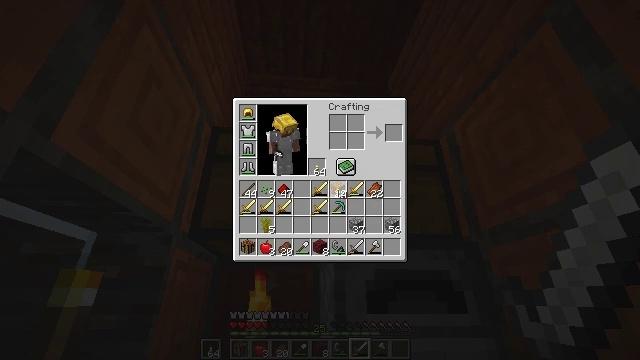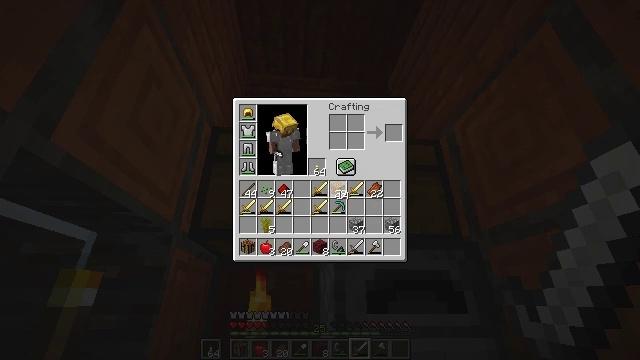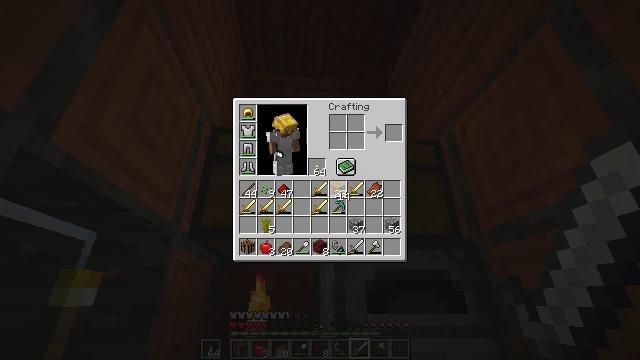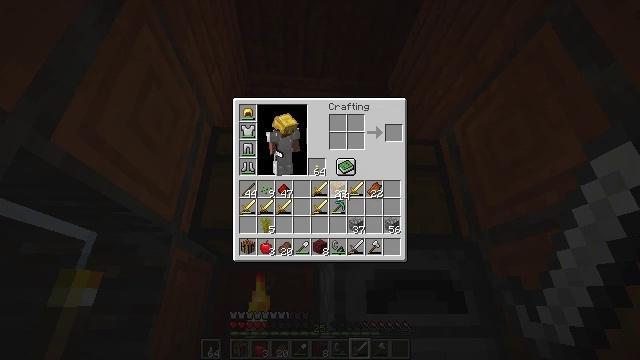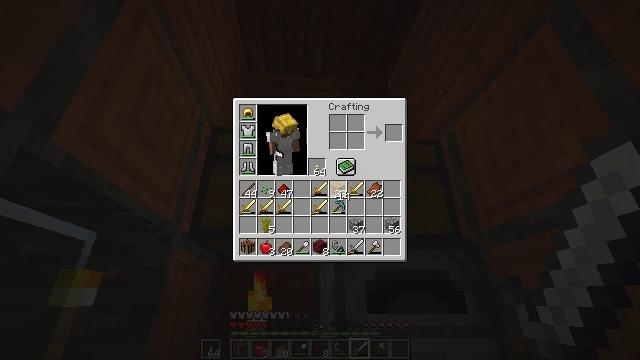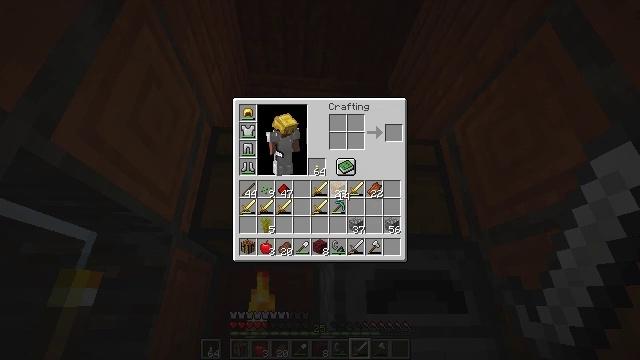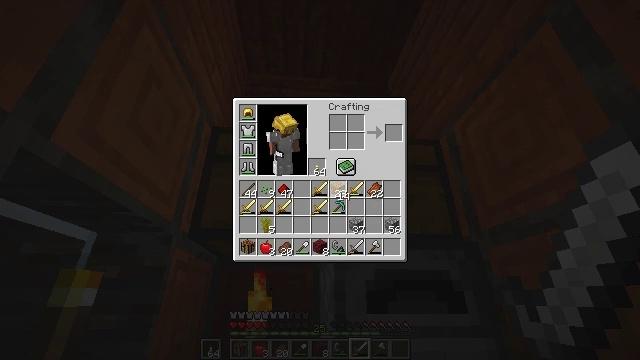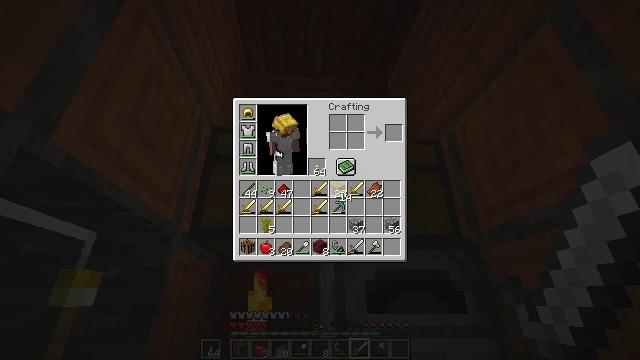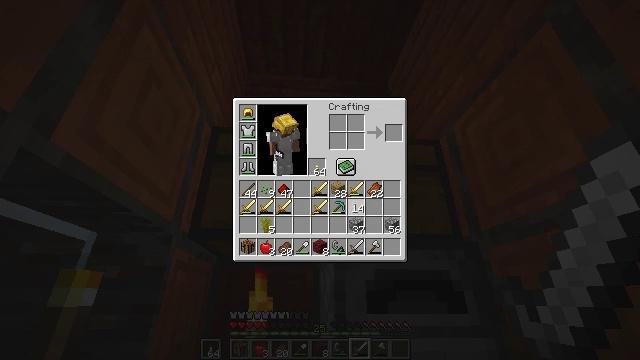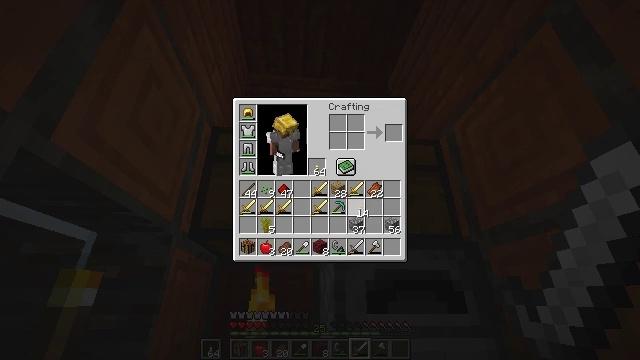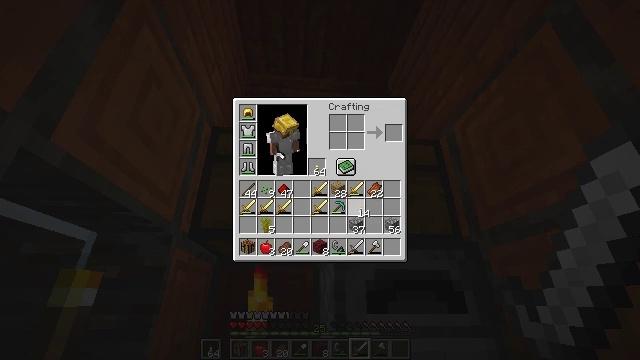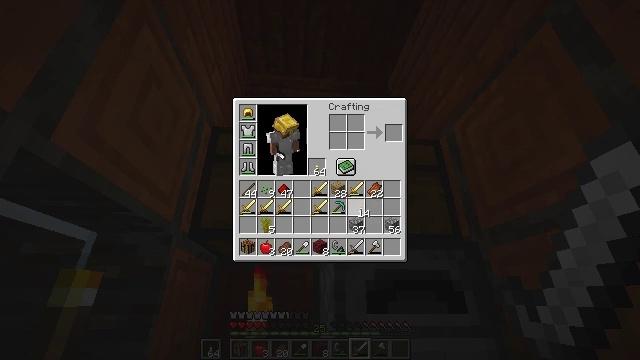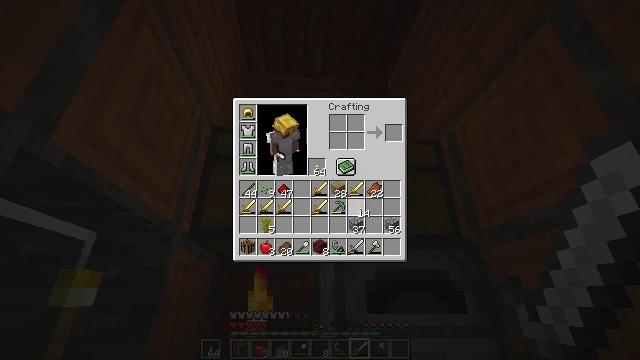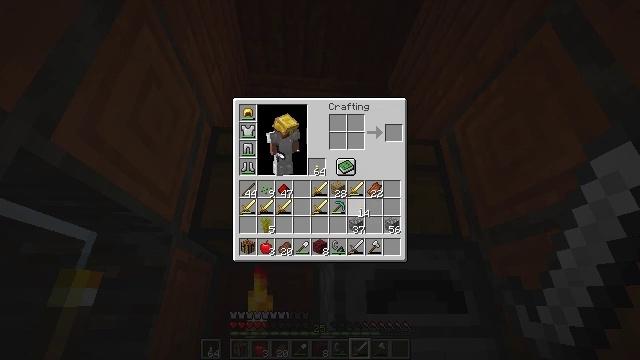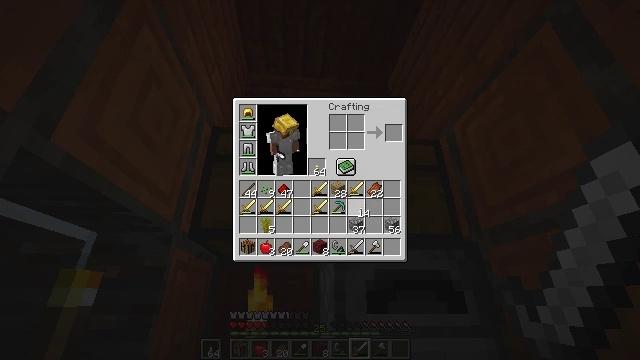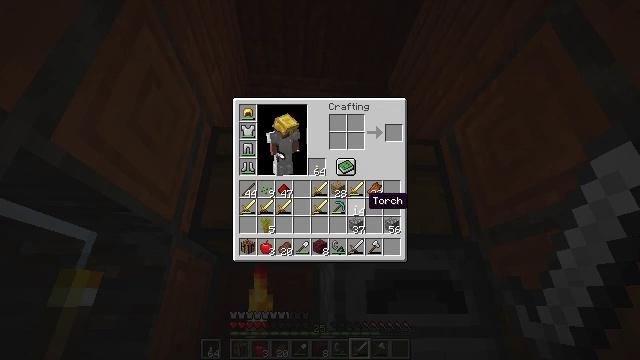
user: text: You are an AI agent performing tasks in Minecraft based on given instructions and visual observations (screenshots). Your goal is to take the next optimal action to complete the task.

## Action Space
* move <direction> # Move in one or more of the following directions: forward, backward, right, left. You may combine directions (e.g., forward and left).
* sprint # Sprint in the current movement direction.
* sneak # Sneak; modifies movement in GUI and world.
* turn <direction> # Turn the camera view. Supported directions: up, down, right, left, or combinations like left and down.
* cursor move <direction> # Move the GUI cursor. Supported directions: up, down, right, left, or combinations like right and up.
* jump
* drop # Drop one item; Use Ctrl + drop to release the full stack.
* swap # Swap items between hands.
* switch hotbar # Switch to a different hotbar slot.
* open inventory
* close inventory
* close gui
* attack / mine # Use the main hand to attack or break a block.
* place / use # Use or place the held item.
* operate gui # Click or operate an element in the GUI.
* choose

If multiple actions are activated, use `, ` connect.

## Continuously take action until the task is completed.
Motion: motion action
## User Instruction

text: Create a diamond sword using the crafting table.
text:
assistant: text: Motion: no_op
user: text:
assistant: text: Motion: no_op
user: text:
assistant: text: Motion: no_op
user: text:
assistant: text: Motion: no_op
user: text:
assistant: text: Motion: no_op
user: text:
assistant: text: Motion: no_op
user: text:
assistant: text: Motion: no_op
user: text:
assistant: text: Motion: cursor move right and down
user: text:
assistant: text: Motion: no_op
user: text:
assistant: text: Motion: no_op
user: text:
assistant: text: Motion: no_op
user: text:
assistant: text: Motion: operate gui
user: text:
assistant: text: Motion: operate gui
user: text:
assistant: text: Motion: operate gui
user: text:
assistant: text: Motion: no_op
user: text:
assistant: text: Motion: no_op
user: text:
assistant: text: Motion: no_op
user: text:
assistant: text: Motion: no_op
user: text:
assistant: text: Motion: no_op
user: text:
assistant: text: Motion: no_op
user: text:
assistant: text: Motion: no_op
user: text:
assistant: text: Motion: no_op
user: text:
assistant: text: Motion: no_op
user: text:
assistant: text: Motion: no_op
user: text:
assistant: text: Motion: no_op
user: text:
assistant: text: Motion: no_op
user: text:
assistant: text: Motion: no_op
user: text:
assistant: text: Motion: no_op
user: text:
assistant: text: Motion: no_op
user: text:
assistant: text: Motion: cursor move down